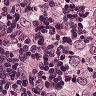
Metastatic tissue present: yes